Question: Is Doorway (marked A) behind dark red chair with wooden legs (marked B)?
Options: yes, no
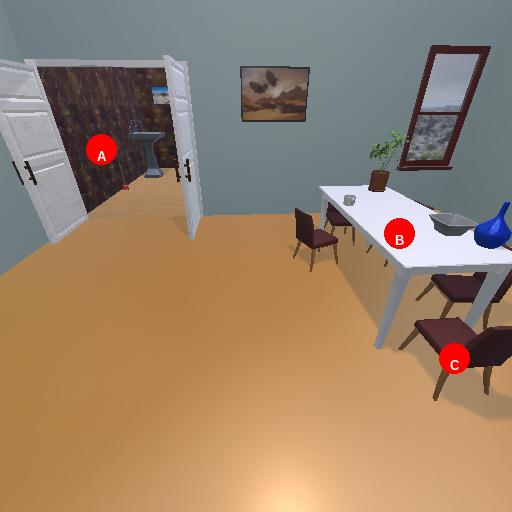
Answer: yes